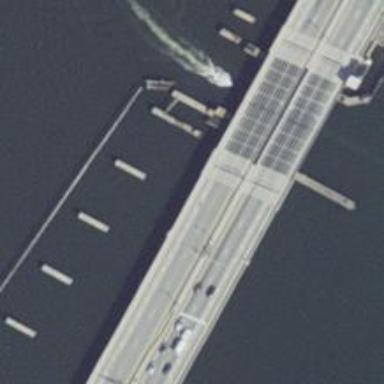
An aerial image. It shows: Movable bascule bridge on expressway trunk highway.